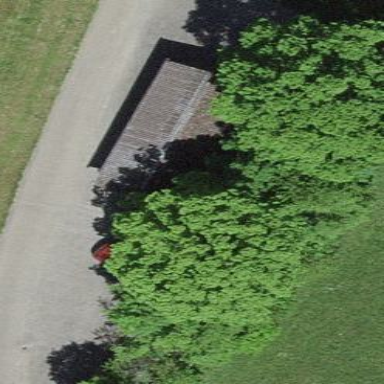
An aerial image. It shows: Cabin is depicted in the image.